Question: I'm using a RAW Query in Laravel.. Because it's seems a bit complicated to do with the query builder or with Eloquent.
I am querying the database for 1 person, By using where on his name.
( see screenshot )

## How would i only get the first result? i have tried
'''
return $data['person'] = DB::select(DB::raw($person))[0];
'''
which gives me the following error:
'''
return $data['person'] = DB::select(DB::raw($person))->first();
'''
which is telling me that first is not applicable for this kind of query..
## This is the query
'''
SELECT nickname, firstname, lastname, age, title, photo, companies.name, cities.name, trickshot
FROM persons
JOIN companies ON companies.id = persons.company_id
JOIN cities ON cities.id = companies.city_id
WHERE CONCAT(firstname, lastname) = '{$fullname}' AND cities.name = '{$city}'
'''
Thank you!
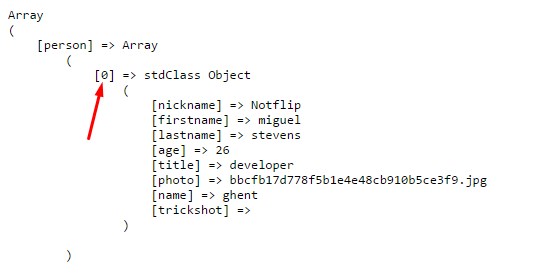
Answer: This is how you do it in Eloquent assuming 'Person' is the model you need:
'''
Person::select( ... , 'comp.name as company', 'cit.name as city')
->join('companies as comp', 'comp.id', '=', 'persons.company_id')
->join('cities as cit', 'cit.id', '=', 'comp.city_id')
->where('cit.name', $city)
->where(DB::raw('concat(firstname, lastname)'), $fullname)
->first();
'''
If you need this data set more often, then I would create a DB view for this instead.